Field crop: maize
Growth stage: 2
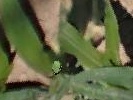
Species: maize